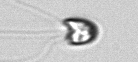
Label: flagellate_morphotype1